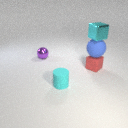
small cyan rubber cylinder in front of small red rubber cube